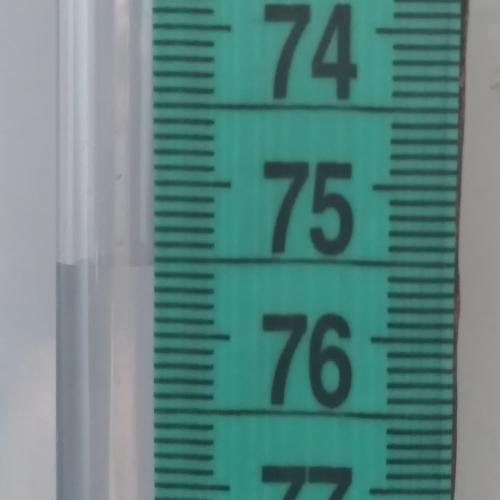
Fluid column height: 75.5 cm